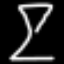
Label: hourglass